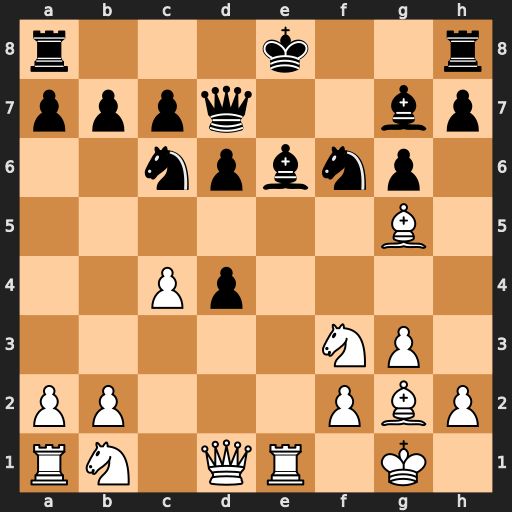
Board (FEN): r3k2r/pppq2bp/2npbnp1/6B1/2Pp4/5NP1/PP3PBP/RN1QR1K1
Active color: w
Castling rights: kq
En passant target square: -
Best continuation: Bh3 Ne5 Nxe5 dxe5 Rxe5